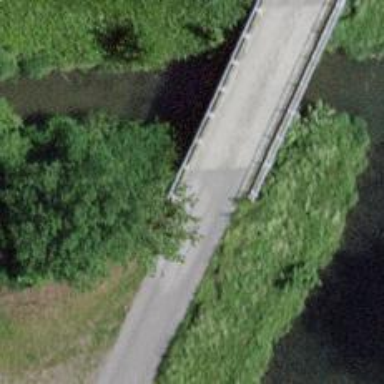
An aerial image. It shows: Track road with bridge.